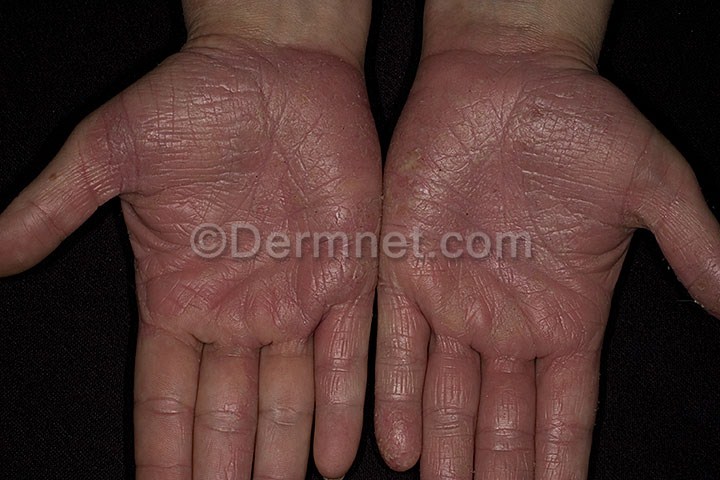
Disease: Psoriasis pictures Lichen Planus and related diseases